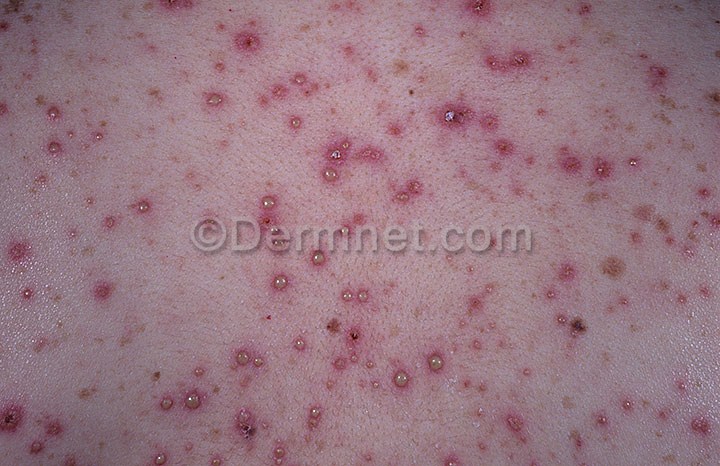
Disease: Warts Molluscum and other Viral Infections